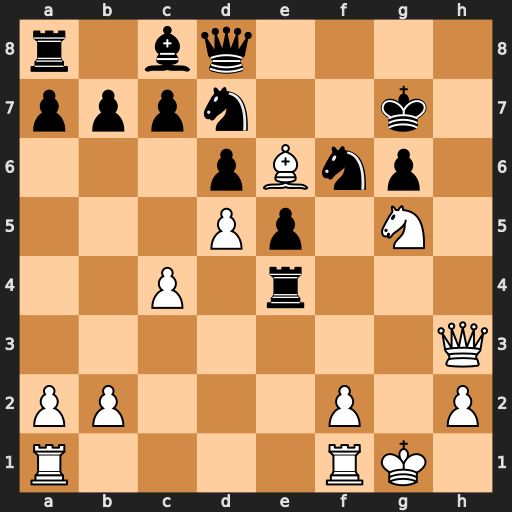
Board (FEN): r1bq4/pppn2k1/3pBnp1/3Pp1N1/2P1r3/7Q/PP3P1P/R4RK1
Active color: w
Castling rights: -
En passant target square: -
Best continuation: Nf7 Nh5 Nxd8